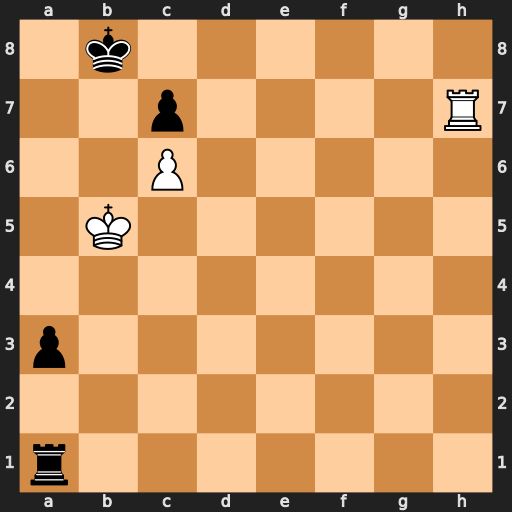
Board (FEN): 1k6/2p4R/2P5/1K6/8/p7/8/r7
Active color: w
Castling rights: -
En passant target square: -
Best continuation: Ka6 Re1 Rh8+ Re8 Rxe8#